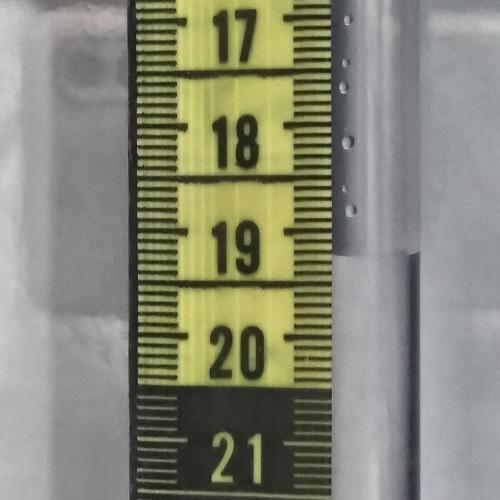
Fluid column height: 19.2 cm